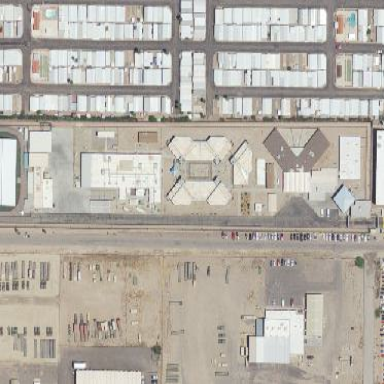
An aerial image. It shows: Prison.